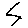
Label: zigzag